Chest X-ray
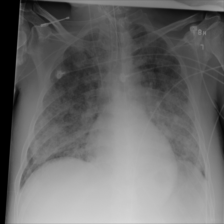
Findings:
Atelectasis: negative
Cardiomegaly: negative
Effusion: negative
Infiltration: positive
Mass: negative
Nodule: negative
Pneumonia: negative
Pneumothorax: negative
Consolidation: negative
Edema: negative
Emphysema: negative
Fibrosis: negative
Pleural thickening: negative
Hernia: negative